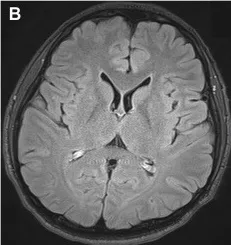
Brain images taken prior to immunotherapy. Or contrast-enhanced FLAIR imaging.
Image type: radiology (mri)